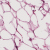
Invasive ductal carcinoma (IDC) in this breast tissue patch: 0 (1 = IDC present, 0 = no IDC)